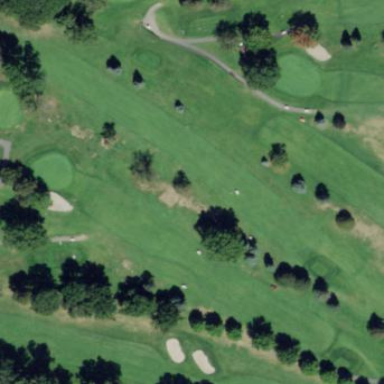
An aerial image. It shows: Area of rough grass used for golf.